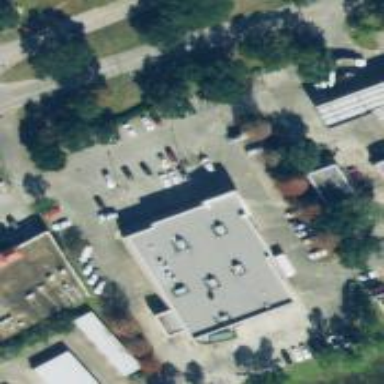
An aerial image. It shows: Commercial building.